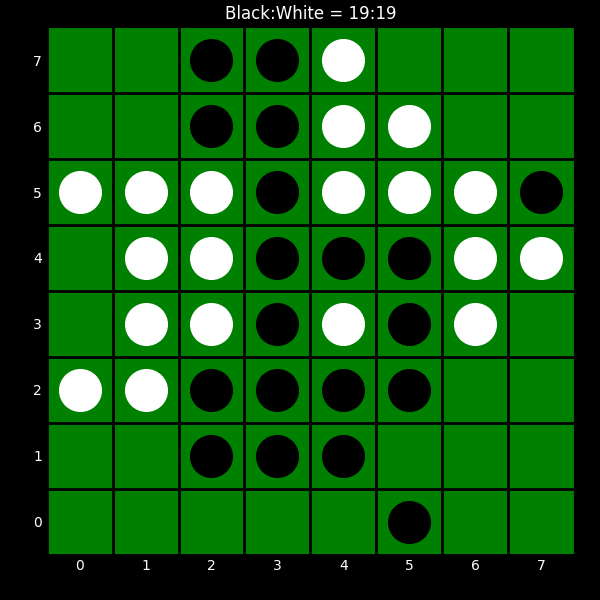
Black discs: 19
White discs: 19